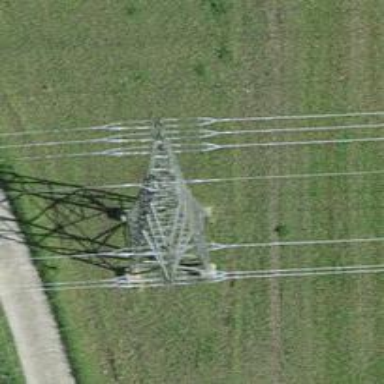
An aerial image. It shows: Power tower.